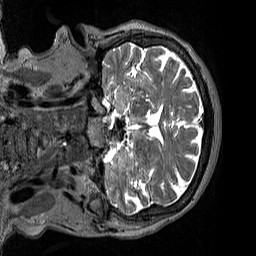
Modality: T2w
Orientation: coronal
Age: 53
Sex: female
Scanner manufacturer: siemens
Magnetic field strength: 3 T
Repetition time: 3.2 s
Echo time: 0.412 s